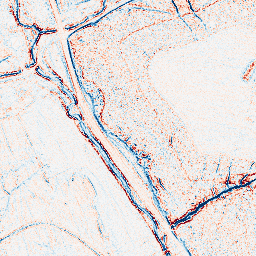
Category: edge_preserving
Decomposition family: bilateral
Decomposition parameters: d: 5
sigma_color: 150
sigma_space: 25
Upsampling method: quartic
Upsampling parameters: scale: 2
Upsampling scale: 2